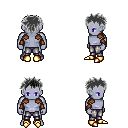
a pixel art fantasy rpg character, male body template, dark elf, purple skin, leather shoulder armor, metal pants, gray bedhead hairstyle, cloth bracers, gold boots, four views (front, back, left, right), 2x2 character sprite sheet, small pixel art, hard edges, no anti-aliasing